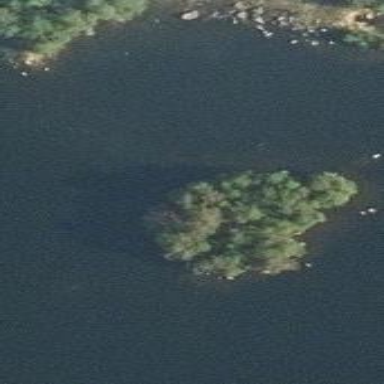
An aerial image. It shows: Image showing island.